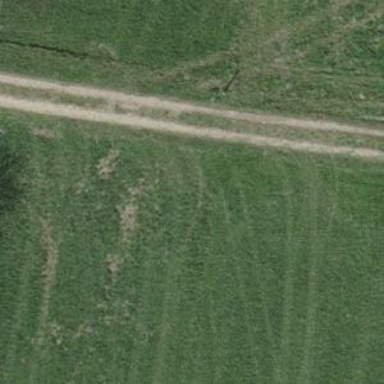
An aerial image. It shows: Grass track with grade4 surface.